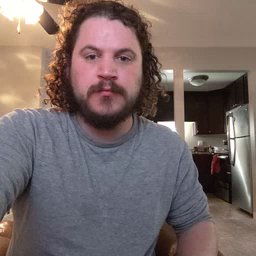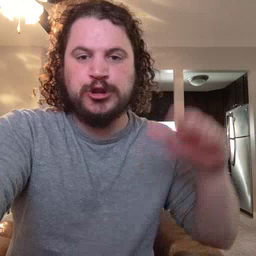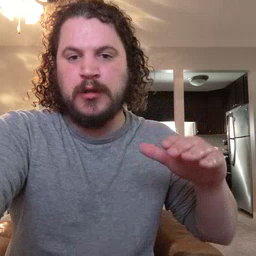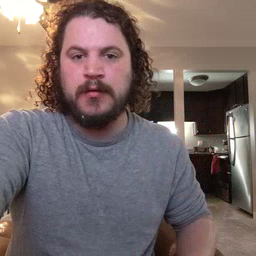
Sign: child